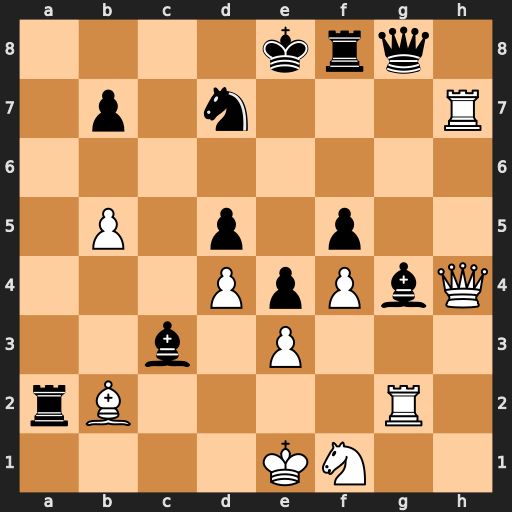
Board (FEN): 4krq1/1p1n3R/8/1P1p1p2/3PpPbQ/2b1P3/rB4R1/4KN2
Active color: w
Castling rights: -
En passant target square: -
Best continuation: Bxc3 Qxh7 Qxh7